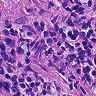
Metastatic tissue present: yes